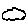
Label: cloud